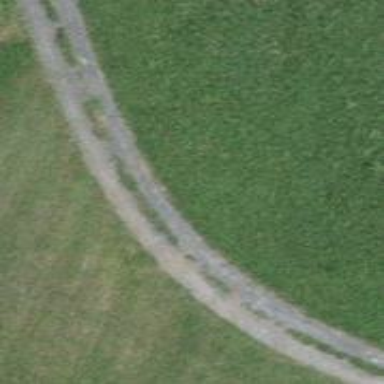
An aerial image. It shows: Gravel track road.